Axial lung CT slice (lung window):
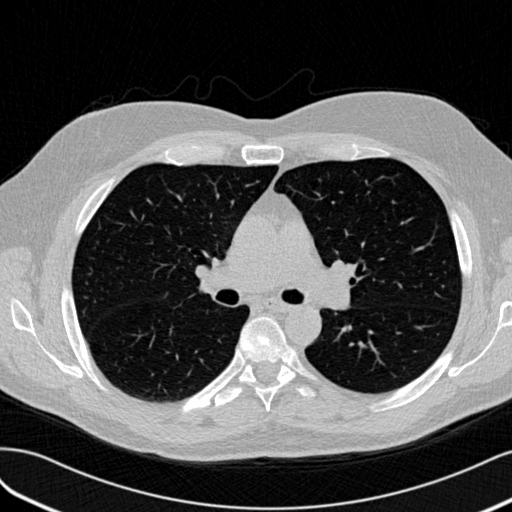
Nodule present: no